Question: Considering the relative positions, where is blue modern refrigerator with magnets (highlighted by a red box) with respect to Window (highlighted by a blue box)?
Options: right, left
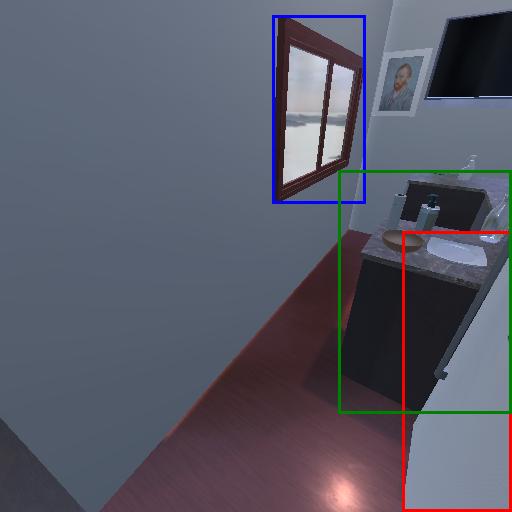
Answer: right